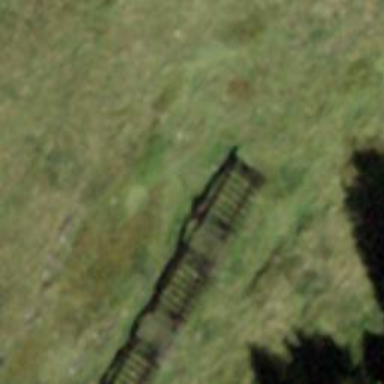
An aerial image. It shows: Snow fence that is man-made.